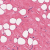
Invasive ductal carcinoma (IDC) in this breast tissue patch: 0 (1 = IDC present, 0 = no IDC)